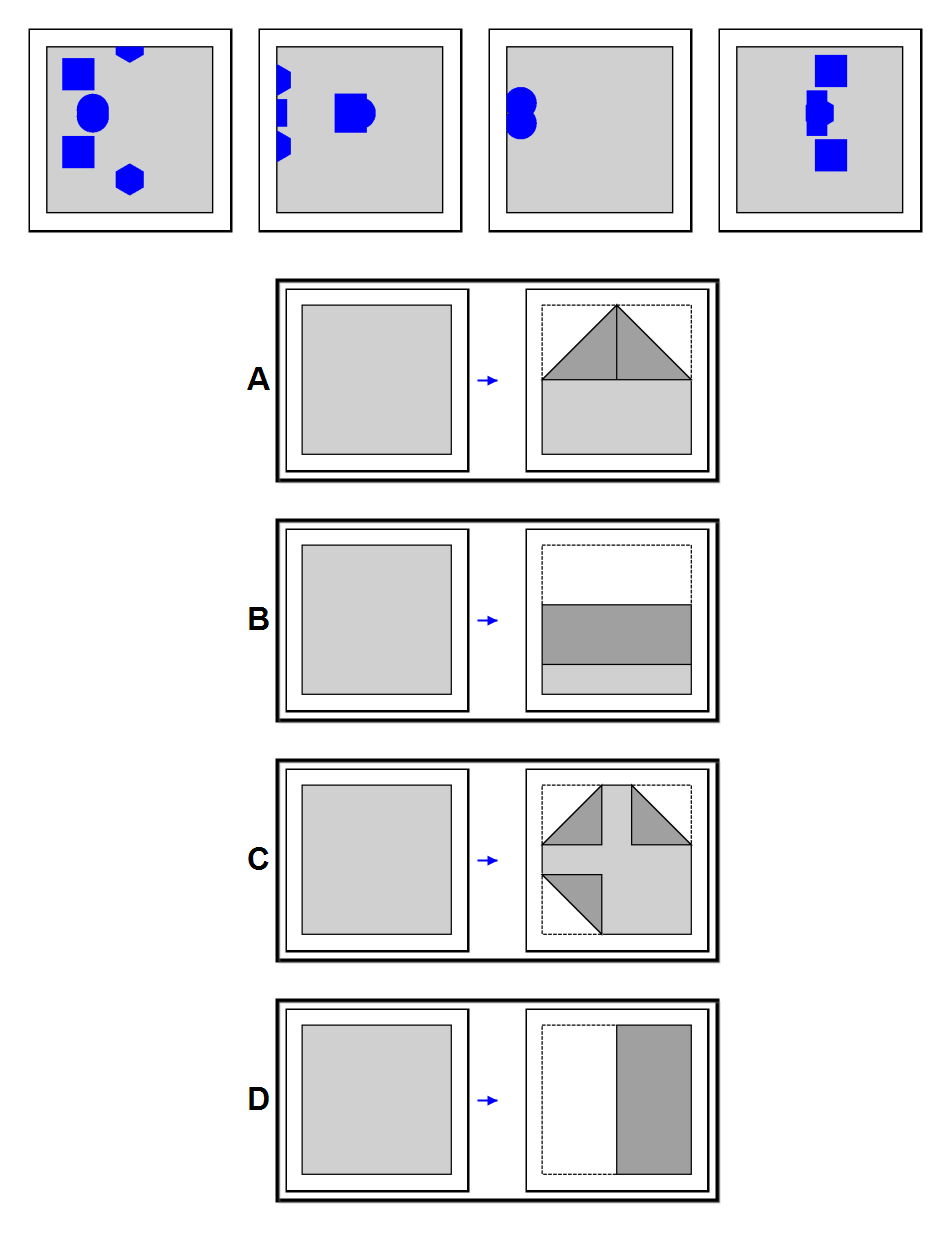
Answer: B